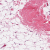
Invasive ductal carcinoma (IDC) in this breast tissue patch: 0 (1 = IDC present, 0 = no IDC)